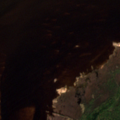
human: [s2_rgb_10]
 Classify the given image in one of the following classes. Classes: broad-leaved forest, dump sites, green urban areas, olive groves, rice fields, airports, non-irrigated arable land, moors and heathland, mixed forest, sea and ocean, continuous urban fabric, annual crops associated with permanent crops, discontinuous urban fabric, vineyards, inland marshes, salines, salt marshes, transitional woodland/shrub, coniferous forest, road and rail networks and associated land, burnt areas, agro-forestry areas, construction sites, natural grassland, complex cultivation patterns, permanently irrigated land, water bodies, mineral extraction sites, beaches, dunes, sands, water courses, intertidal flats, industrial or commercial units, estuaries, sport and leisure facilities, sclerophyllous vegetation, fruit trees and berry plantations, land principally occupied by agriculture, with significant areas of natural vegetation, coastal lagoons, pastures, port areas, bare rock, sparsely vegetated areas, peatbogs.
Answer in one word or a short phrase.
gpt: land principally occupied by agriculture, with significant areas of natural vegetation, broad-leaved forest, salt marshes, sea and ocean